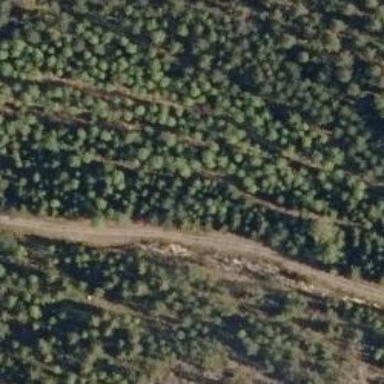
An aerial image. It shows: Track road with excellent trail visibility.